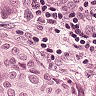
Metastatic tissue present: yes